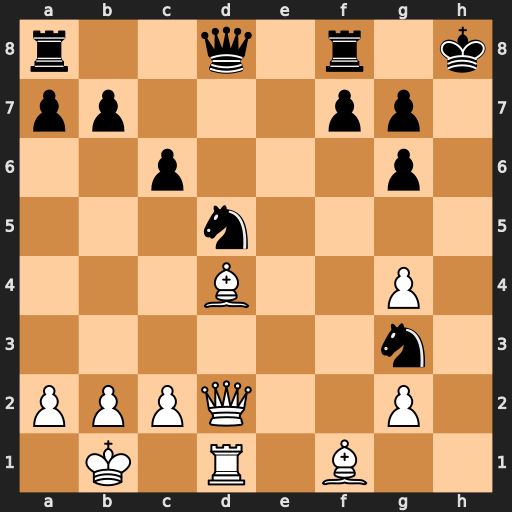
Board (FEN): r2q1r1k/pp3pp1/2p3p1/3n4/3B2P1/6n1/PPPQ2P1/1K1R1B2
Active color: w
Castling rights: -
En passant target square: -
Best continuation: Qh6+ Kg8 Qxg7#